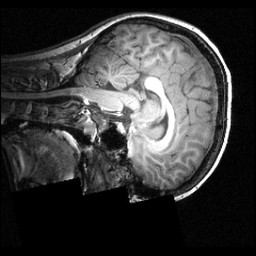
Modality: T1w
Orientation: sagittal
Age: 16
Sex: female
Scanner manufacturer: siemens
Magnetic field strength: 3.951 T
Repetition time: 1.5 s
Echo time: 0.00335 s